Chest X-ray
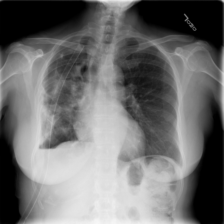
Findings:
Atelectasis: negative
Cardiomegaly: negative
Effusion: negative
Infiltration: positive
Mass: negative
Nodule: negative
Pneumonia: negative
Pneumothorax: positive
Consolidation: negative
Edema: negative
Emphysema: negative
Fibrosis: negative
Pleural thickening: negative
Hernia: negative